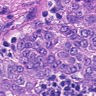
Metastatic tissue present: yes